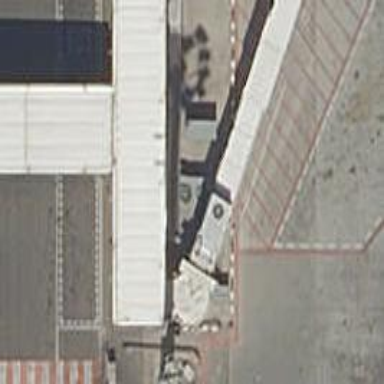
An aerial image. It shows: Airport gate.